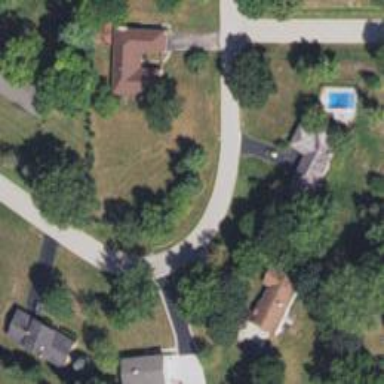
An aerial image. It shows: Driveway.